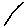
Label: line